Question: I've been programming in asp.net and c# for a week or so, please bear with me.
I'm trying to do a receipt generator in asp c# that looks kinda like this:

the blue button adds a new row to the table with this javascript function:
'''
function nuevo(){
$("#tablaUsuarios").append("<tr>" +
"<td><select name='listaConceptos' id='listaConceptos' runat='server'></select></td>" +
"<td><input name='precio' id='precio' type='text' size='15' runat='server' readonly/></td>" +
"<td><input type='button' value='Eliminar' onclick='eliminar(this)' class='btn btn-danger eliminar'></td>"+
"</tr>")
}
'''
However since I'm adding the controls via javascript on runtime, I have no access to them from the code behind like I would if they were DropDownList controls, adding is also useless since at runtime I can't turn them into server controls, is there any way to access the control so I can populate, set data sources, etc. as if it were a DropDownList? Or any other way to dynamically generate and populate DDL?
I thought about having a hidden DropDownList populated with all the data I need from my database, and copying all its properties to the other select controls upon creation but I don't know if it would behave like a DDL with its DataValueFields and TextFields.
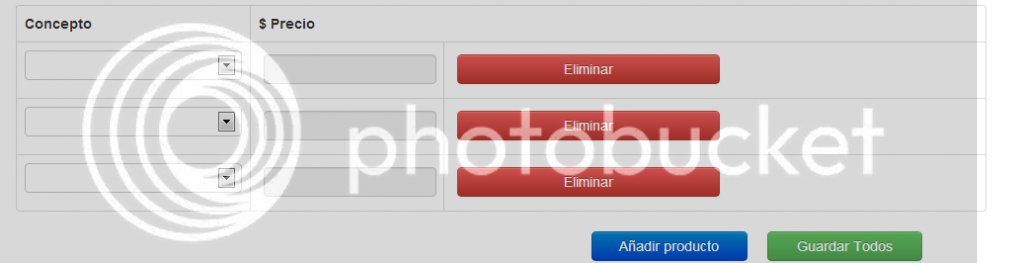
Answer: Client side and server side code are two different things. As far as I am aware there is no way to do what you are asking.
What you can do if you want to populate a drop down list from a database for example, is to load the data into a hidden field or control and then use javascript to populate the data.
Sounds rather complicated to me, maybe it would be easier to do everything server side and use update panels if you don't want an ugly postback.
Hard to tell what is best for you without fully seeing your project.